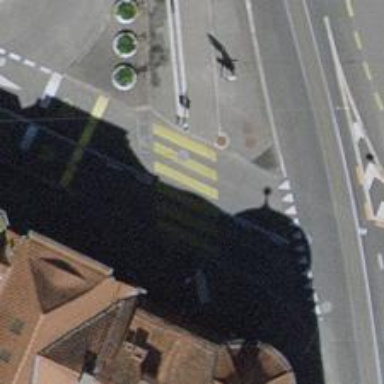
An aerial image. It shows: Crossing with traffic signals.